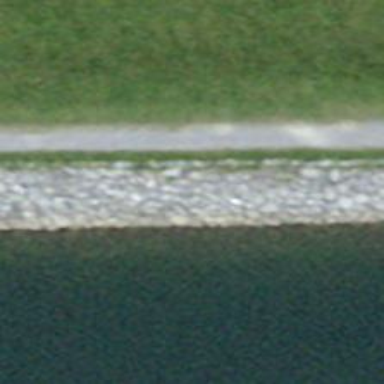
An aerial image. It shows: Dam along waterway.